Question: I'm trying to formulate an SQL FULL OUTER JOIN, which includes all values in table A and table B, but not those values common between them.
I have searched the internet, and stumbled upon the following SQL code:
'''
SELECT * FROM TableA
FULL OUTER JOIN TableB
ON TableA.name = TableB.name
WHERE TableA.id IS null
OR TableB.id IS null
'''
Which can be illustrated like so:

I'm not sure I understand the 'IS null' parts. Could the SQL be carried out by simply stating something like the following as a 'WHERE' condition? :
'''
WHERE TableA.id <> TableB.id
'''
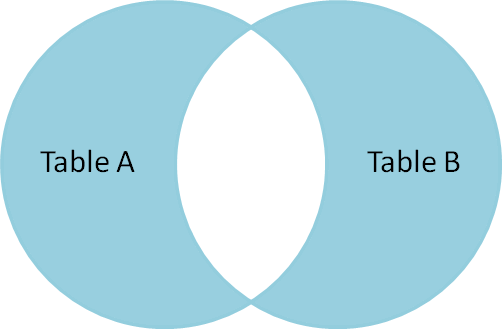
Answer: What is it you don't understand about the IS NULL clauses?
In an OUTER JOIN (LEFT, RIGHT, FULL) there's a chance that columns from the outer table could end up as NULL.
The clauses
'''
WHERE TableA.id IS null
OR TableB.id IS null
'''
are simply saying that one of the IDs has to be NULL, I.E. if you have a row from TableA there can't exist a matching row from TableB and vice versa.